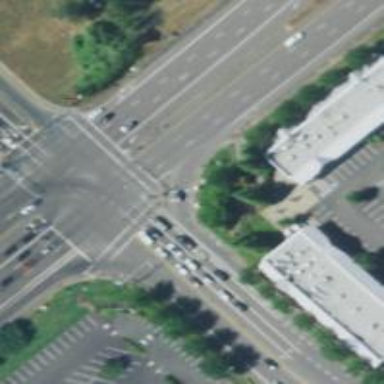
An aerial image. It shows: Trunk link highway.